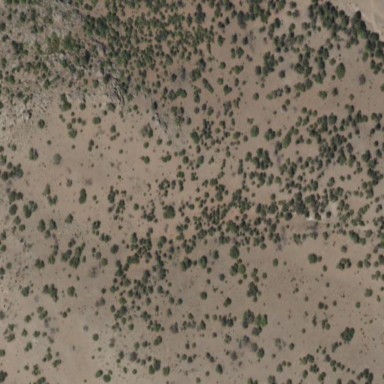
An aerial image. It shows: Area covered in scrub vegetation.